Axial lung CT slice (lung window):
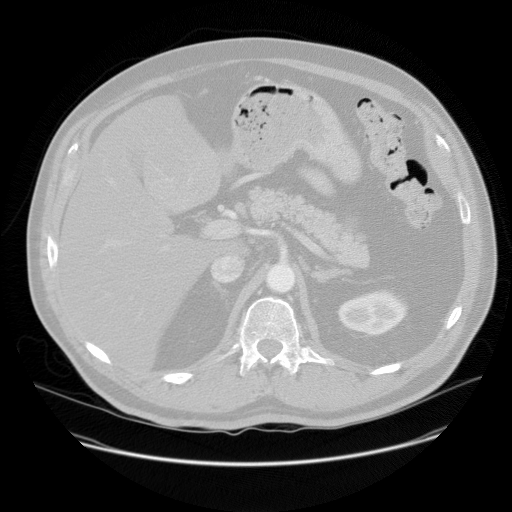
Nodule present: no